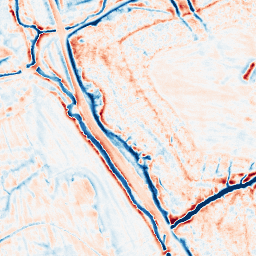
Category: edge_preserving
Decomposition family: bilateral
Decomposition parameters: d: 15
sigma_color: 25
sigma_space: 100
Upsampling method: quadratic
Upsampling parameters: scale: 4
Upsampling scale: 4